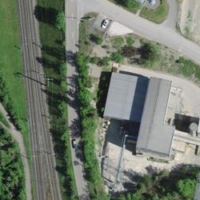
EUNIS habitat code: 55
Species observed at this site:
Phaneroptera falcata
Hippocrepis comosa
Himantoglossum hircinum
Euphorbia cyparissias
Silene nutans